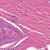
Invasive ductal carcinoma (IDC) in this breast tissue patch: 0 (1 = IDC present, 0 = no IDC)